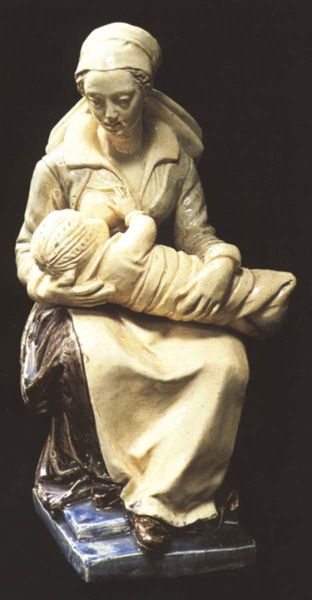
Titel: Die Amme
Standort: Werkstatt : Avon (EU - F)
Schlagwörter: blau, hand, kopf, schatten, weiß, sitzen, braun, brust, busen, frau, haar, holz, kleid, marmor, nase, schwarz, tuch, beige, haube, rock, jacke, mütze, trinken, augen, kleidung, kragen, sockel, stein, figur, gewand, haare, sitzend, kind, mutter, locken, keramik, skulptur, statue, ton, schürze, sitz, schuhe, baby, thron, kopftuch, ernst, metall, wiess, plastik, schoß, brun, amme, stillen, füttern, milch, schuh, christus, jesus, child, maria, madonna, scarf, geburt, säugling, gewickelt, gell, säugen, wickel, lactans, skulptu, wickeltuch, wickelkind, muttermilch, steion, gabd#, #trinken, brust kind mutter stillen